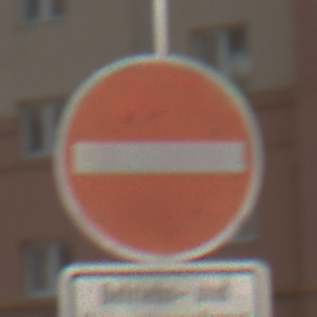
Verkehrszeichen: VerbotDerEinfahrt
Zusatzzeichen unten: BesondereFahrzeugeUndTransportgueter9
Umgebung: Outdoor, Urban
Tageszeit: MorningAfternoon
Wetter: PartlyCloudy
Licht: Natural
Jahreszeit: NotSpecified
Kontrast: HighContrast